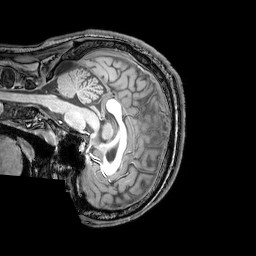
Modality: T1w
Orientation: sagittal
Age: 25
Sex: male
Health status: healthy
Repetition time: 0.081 s
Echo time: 0.037 s